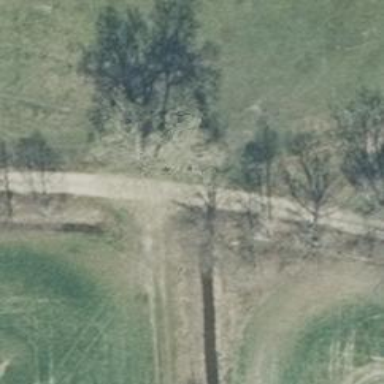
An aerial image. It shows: Gravel track with grade 2 tracktype.